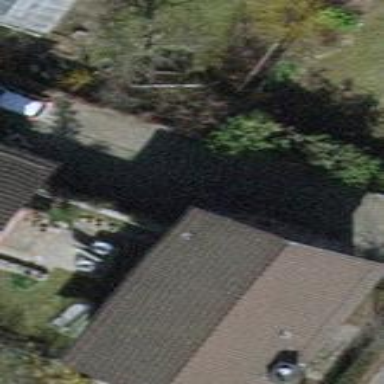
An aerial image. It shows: Building with tiled roof.